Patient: sex M, age 51
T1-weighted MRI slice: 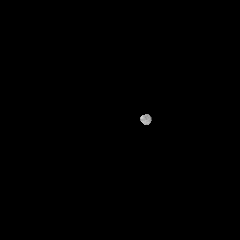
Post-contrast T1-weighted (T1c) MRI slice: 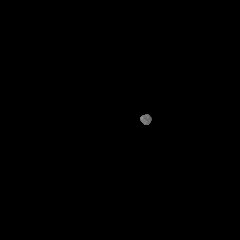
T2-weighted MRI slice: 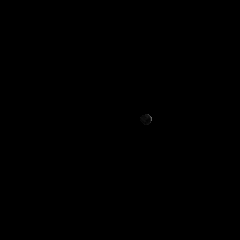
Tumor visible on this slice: no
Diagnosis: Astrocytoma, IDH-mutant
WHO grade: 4